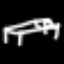
Label: bed